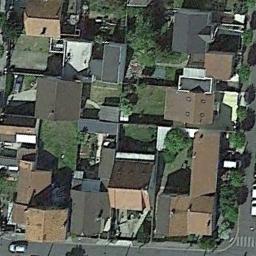
Label: residential